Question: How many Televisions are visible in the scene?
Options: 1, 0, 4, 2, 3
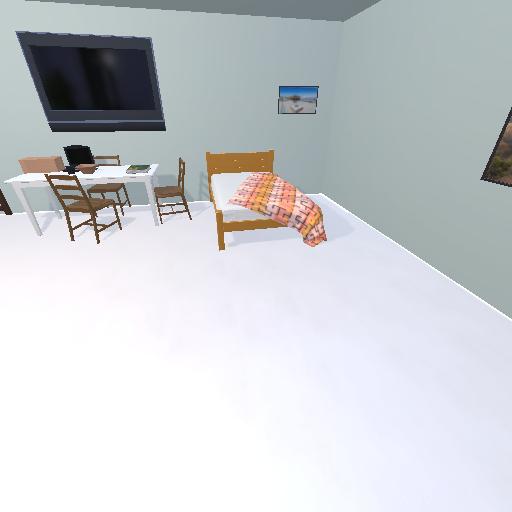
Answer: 1